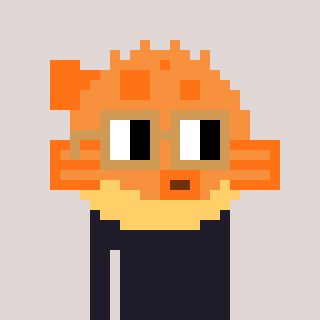
a pixel art character with square brown glasses, a pufferfish-shaped head and a slimegreen-colored body on a warm background